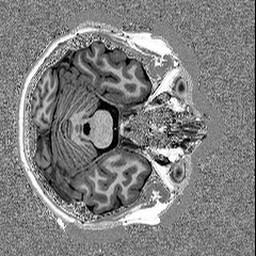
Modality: UNIT1
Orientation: axial
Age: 38
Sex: female
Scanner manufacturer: siemens
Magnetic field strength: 3 T
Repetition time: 5 s
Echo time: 0.00298 s